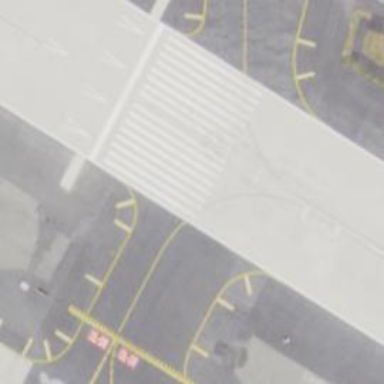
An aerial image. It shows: View of taxiway at the airport.